Question: I want to get the Device ID in Windows Phone .
The <URL>. I've just found the 'EasClientDeviceInformation' class that I can't get the 'Id' from it. There is an exception in the 'Id' property:

And other properties are't unique.
There is another solution here but I don't know if it is safe or reliable to use: (?) <URL>
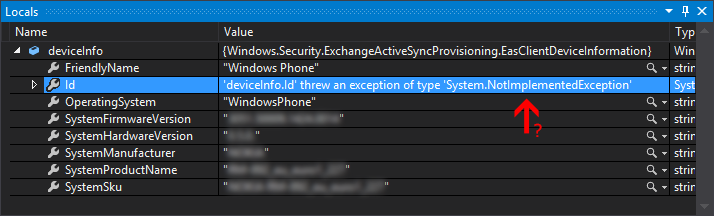
Answer: Yes, you can use the 'GetPackageSpecificToken()'. I have looked into it and haven't found any other way. Although MSDN says that the 'Id' property contains some hardware info, it's actually an unique value for any device, even of the same model. So you can use it to identify the user's device.
This is how I use it in my application. Feel free to use my code:
'''
private string GetDeviceId()
{
var token = Windows.System.Profile.HardwareIdentification.GetPackageSpecificToken(null);
var hardwareId = token.Id;
var dataReader = Windows.Storage.Streams.DataReader.FromBuffer(hardwareId);
byte[] bytes = new byte[hardwareId.Length];
dataReader.ReadBytes(bytes);
return BitConverter.ToString(bytes).Replace("-", "");
}
'''